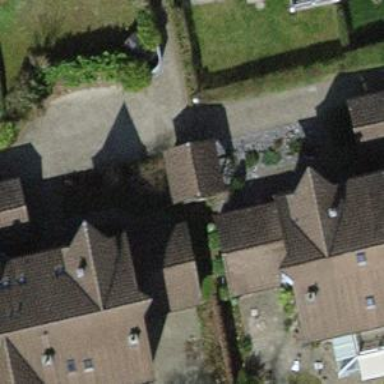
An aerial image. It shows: Terrace building.